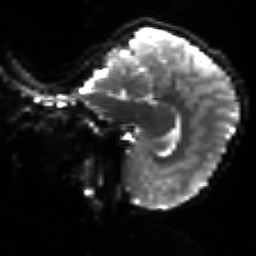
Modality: sbref
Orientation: sagittal
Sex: male
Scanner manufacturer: siemens
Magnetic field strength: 3 T
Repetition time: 5 s
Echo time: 0.071 s